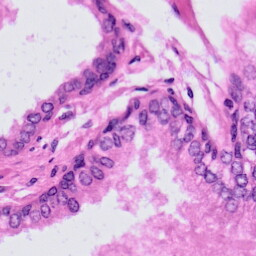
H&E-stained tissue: Prostate